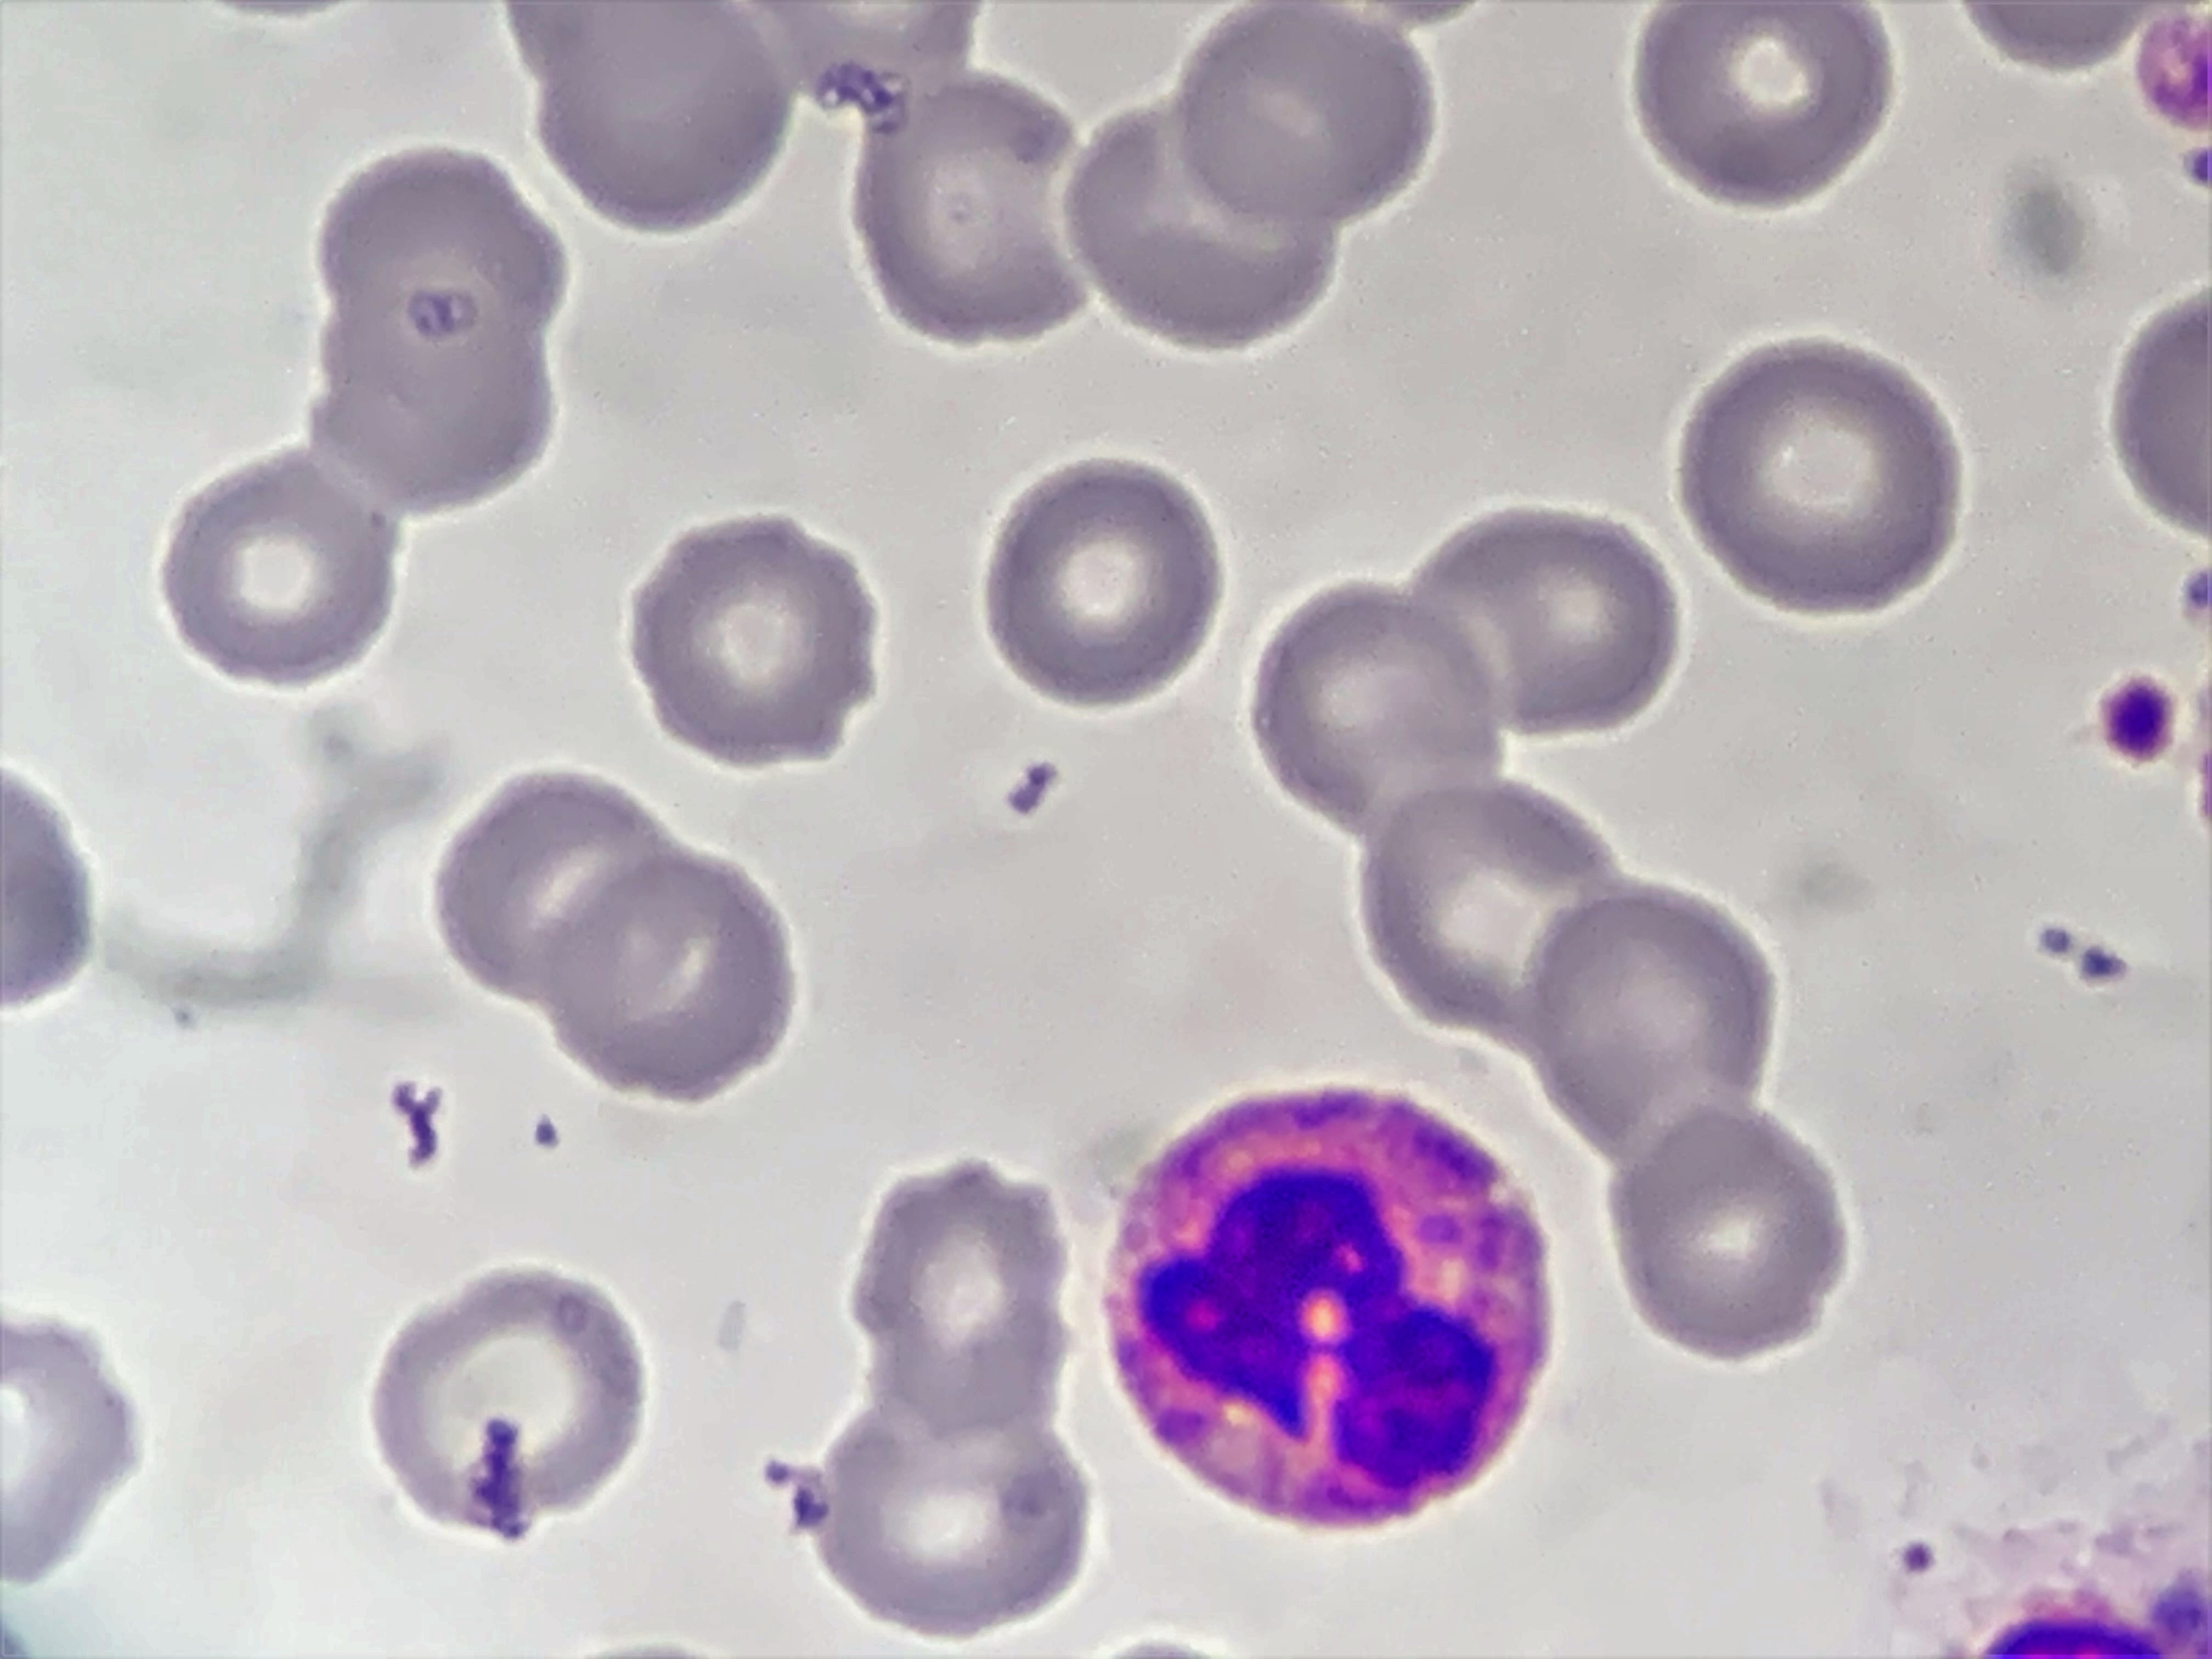
Cell type: NEUTROPHILS